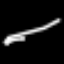
Label: pencil